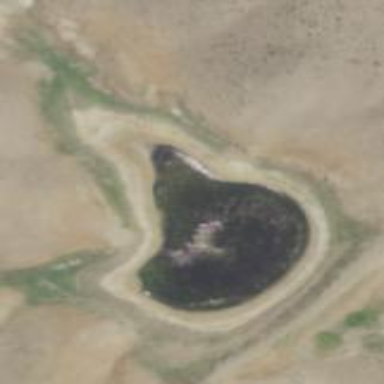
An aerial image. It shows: Reservoir.